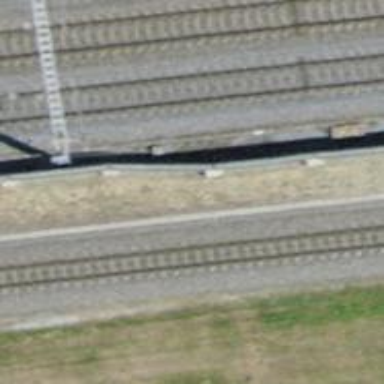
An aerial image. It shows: Noise barrier wall.